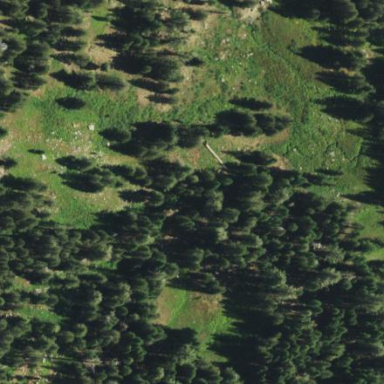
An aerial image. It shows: Wet meadow with woodland vegetation.